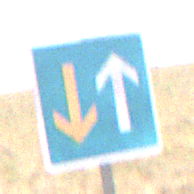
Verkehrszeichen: VorrangVorGegenverkehr
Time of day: Midday
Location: Outdoor (Nature)
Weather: PartlyCloudy
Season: NotSpecified
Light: Natural